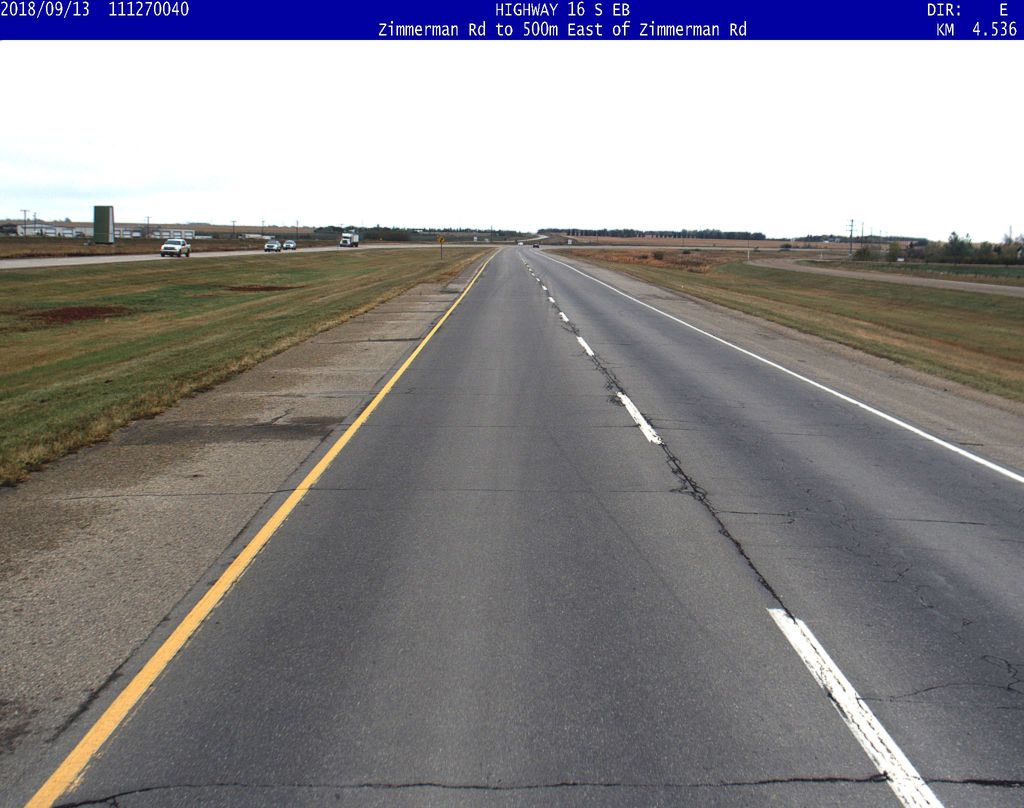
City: saskatoon